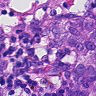
Metastatic tissue present: yes